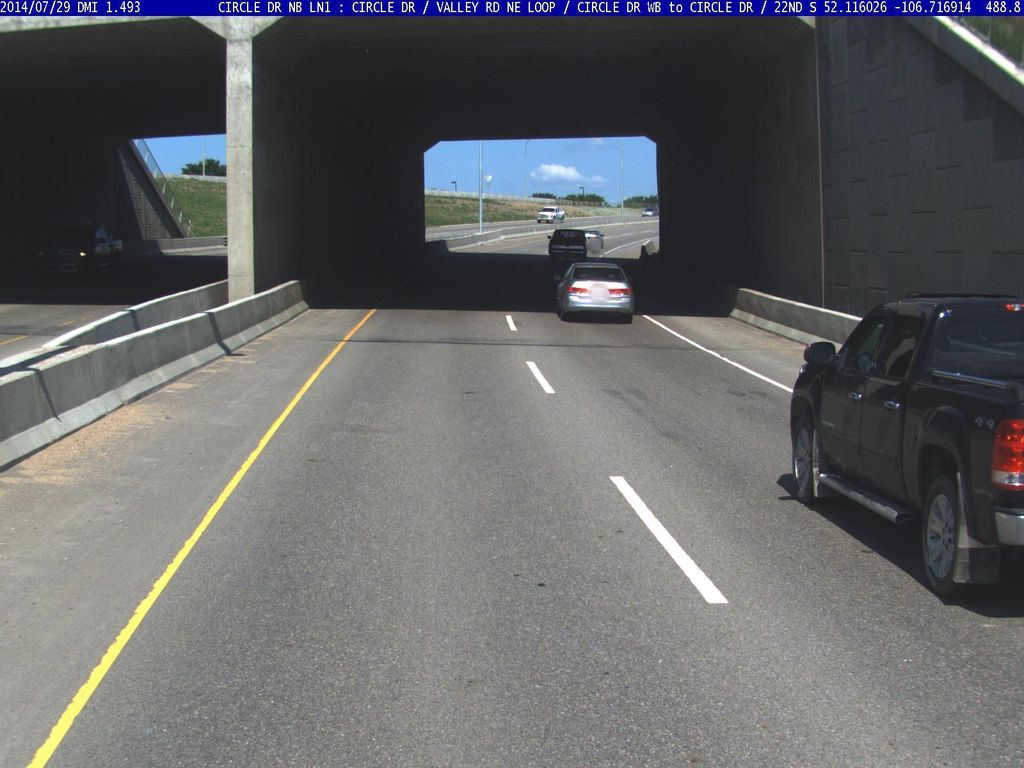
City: saskatoon